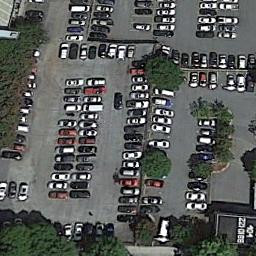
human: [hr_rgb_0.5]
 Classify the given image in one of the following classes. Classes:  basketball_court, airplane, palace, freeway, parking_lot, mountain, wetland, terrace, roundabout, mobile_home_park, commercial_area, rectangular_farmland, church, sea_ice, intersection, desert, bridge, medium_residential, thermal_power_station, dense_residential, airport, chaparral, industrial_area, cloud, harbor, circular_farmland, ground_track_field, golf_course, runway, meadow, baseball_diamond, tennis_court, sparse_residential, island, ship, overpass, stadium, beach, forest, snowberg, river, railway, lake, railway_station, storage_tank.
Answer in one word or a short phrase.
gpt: parking_lot